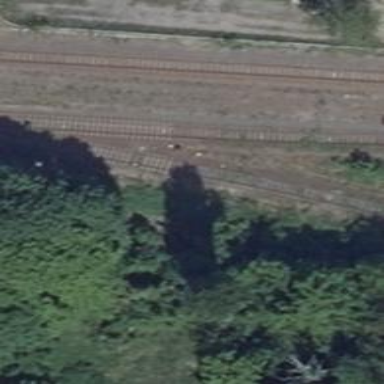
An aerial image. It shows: Railway signal.